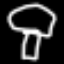
Label: mushroom